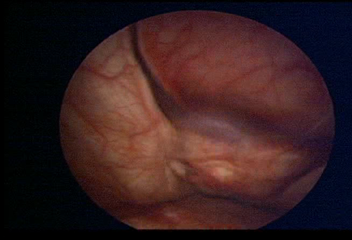
Modality: WLC
Class: Foreign bodies
Subclass: AirBubble
Bladder cancer association: No
Annotated structures: Air bubble